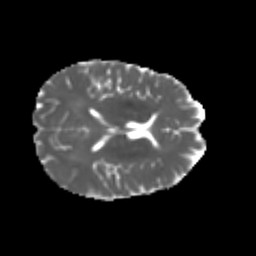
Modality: MD
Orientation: axial
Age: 29
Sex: male
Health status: healthy